Question: Hello everyone i got API data from but can't solve how to solve this problem , maybe any tips for the freshman?
Here, I attached screenshot of what i did already:

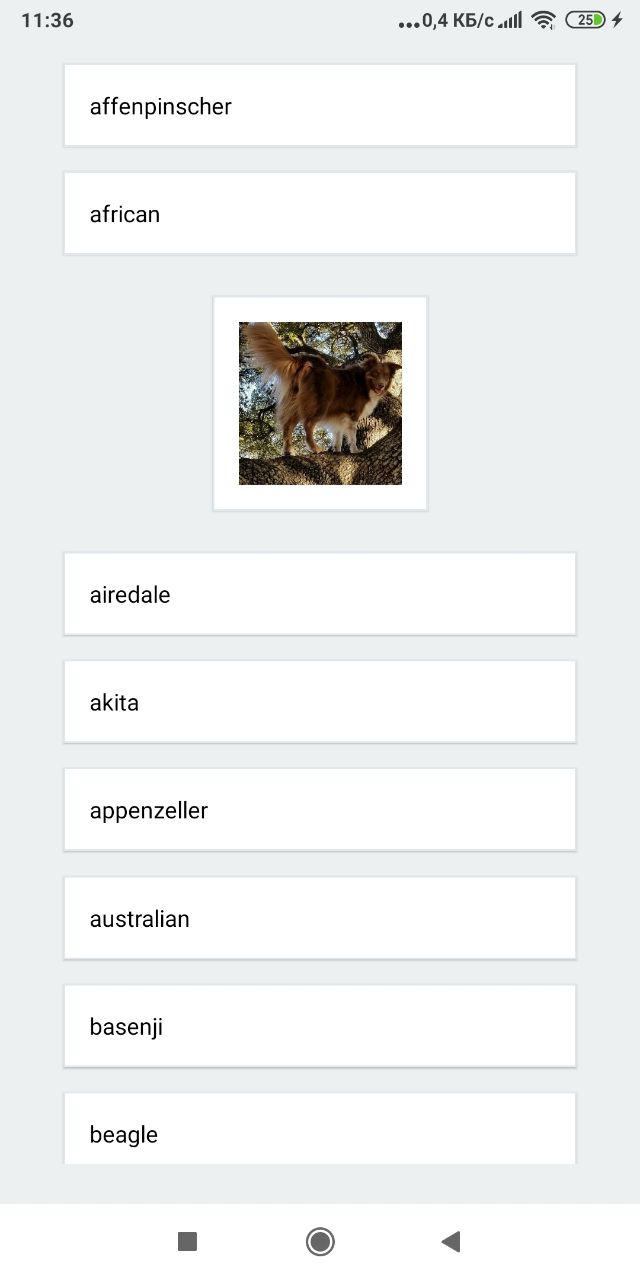
Answer: The image API you list doesn't return a URL. It returns JSON, just like your initial API response. So, you'll have to perform 'fetch' requests for the images and store them, then refer to the URLs you got in your list. That'll require a bit more state.
Here's a working example:
'''
export default function App() {
const [data, setData] = React.useState(null)
const [isLoading, setLoading] = React.useState(false)
const [images, setImages] = React.useState({})
React.useEffect(() => {
fetch('https://dog.ceo/api/breeds/list/all')
.then((response) => response.json())
.then((json) => setData(Object.keys(json.message)))
.catch((error) => console.error(error))
.finally(() => setLoading(false));
}, []);
React.useEffect(() => {
if (!data) { return; }
data.forEach((dataItem,index) => {
if (index > 5) { return; }
let url = 'https://dog.ceo/api/breed/${dataItem}/images'
fetch(url)
.then((response) => response.json())
.then(json => {
if (!json.message[0]) { return; }
setImages(prevState => ({...prevState, [dataItem]: json.message[0] }));
})
})
},[data])
return (
<View style={styles.container}>
{isLoading ? <ActivityIndicator/> : (
<FlatList
data={data}
keyExtractor={({ id }, index) => index.toString()}
renderItem={({ item }) => (
<View>
<Text>{item} </Text>
{images[item] ? <Image
style={{width: 100, height: 100}}
source={{
uri: images[item],
}}
/> : null }
<Text>Image: {images[item]}</Text>
</View>)}
/>
)
}
</View>
);
}
'''
<URL>
Note that in this example, I only get the first 5 images to avoid making a ton of API calls.
It's also not a particularly robust solution -- in the real world, you'd definitely want to do more error handling than I'm doing here, cache the images, etc -- this is just a basic proof-of-concept.